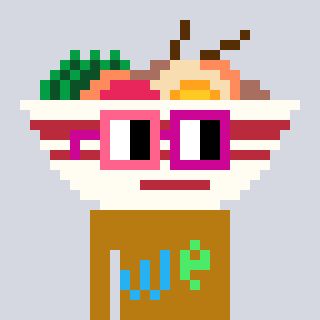
a pixel art character with square pink and red glasses, a noodles-shaped head and a gold-colored body on a cool background